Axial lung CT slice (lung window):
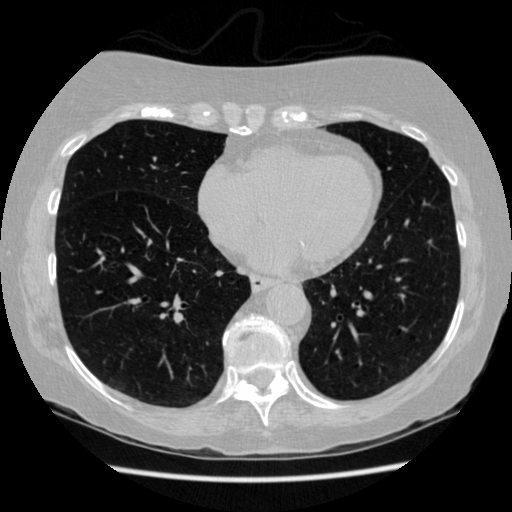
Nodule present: no